Question: I have written a little GUI that shows a tunnel section schematic and the induced settlement. The upper plot has its aspect ratio set to 'auto'. The lower plot has its aspect ratio set to 'equal' (because the tunnel is distorted otherwise). The plots have their x axis shared.
The issue I am running into is that the y axis of the lower plot does not show all the data. When I print out the y limits of the lower plot, the y limits are (-20,100) which should allow it to show all the data. The solution to this problem is to increase the x limits, but I can't figure out how to programmatically do this since the y limits output from the lower plot are not the viewable limits, which are about (-2,84).
Any ideas or fixes?

MWE:
'''
import matplotlib.pyplot as plt
fig, (ax1, ax2) = plt.subplots(2,1,sharex=True)
ax1.plot([-10,0,10,-10],[-1,1,-1,-1])
ax2.plot([-5,-5,5,5,-5],[-10,10,10,-10,-10])
ax2.set_aspect('equal')
print(ax2.get_ylim())
plt.show()
'''
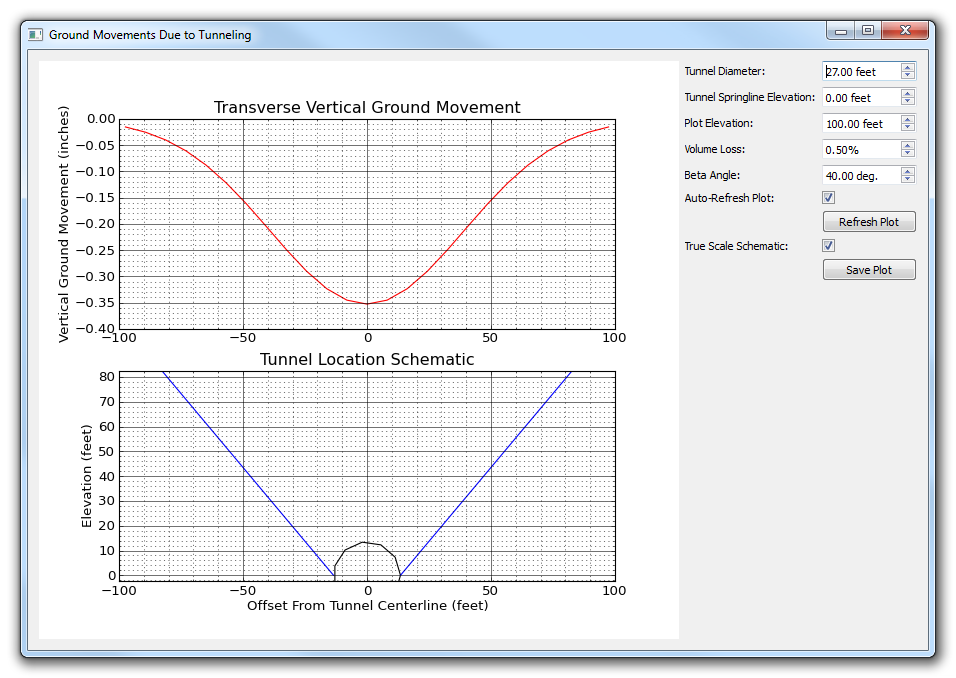
Answer: This digs a bit down into the guts, but
'''
w = ax.get_window_extent(None).width
h = ax.get_window_extent(None).height
'''
should get you the on-screen (you might need to pass 'ax.figure.canvas.renderer' instead of 'None') height and width.
You then know the ratio between '(xmax-xmin)/(ymax-ymin)' and can set your x-limits accordingly.
The fundamental problem here is that you have a set of inter-related numbers and you can only specify a sub-set of them.